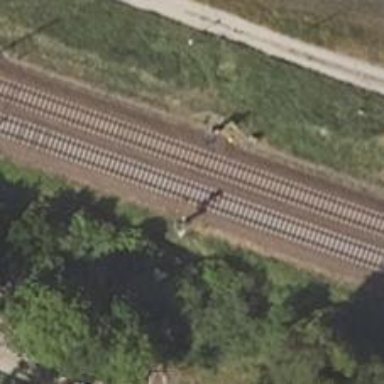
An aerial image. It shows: Railway signal.